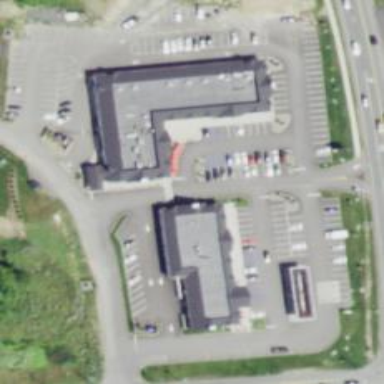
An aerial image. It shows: Retail area.